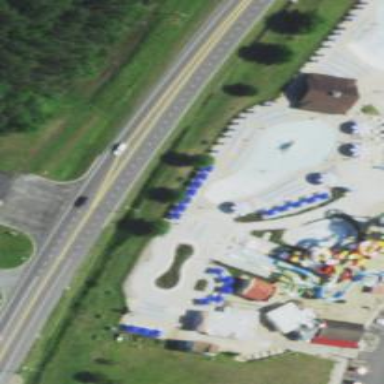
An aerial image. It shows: Lifeguard on duty.